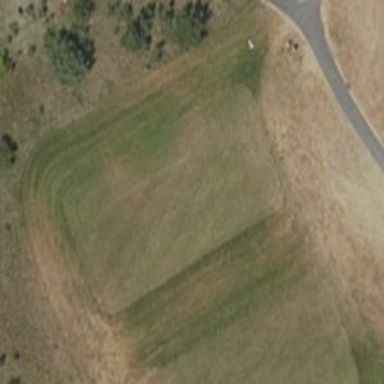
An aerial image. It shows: Golf tee.